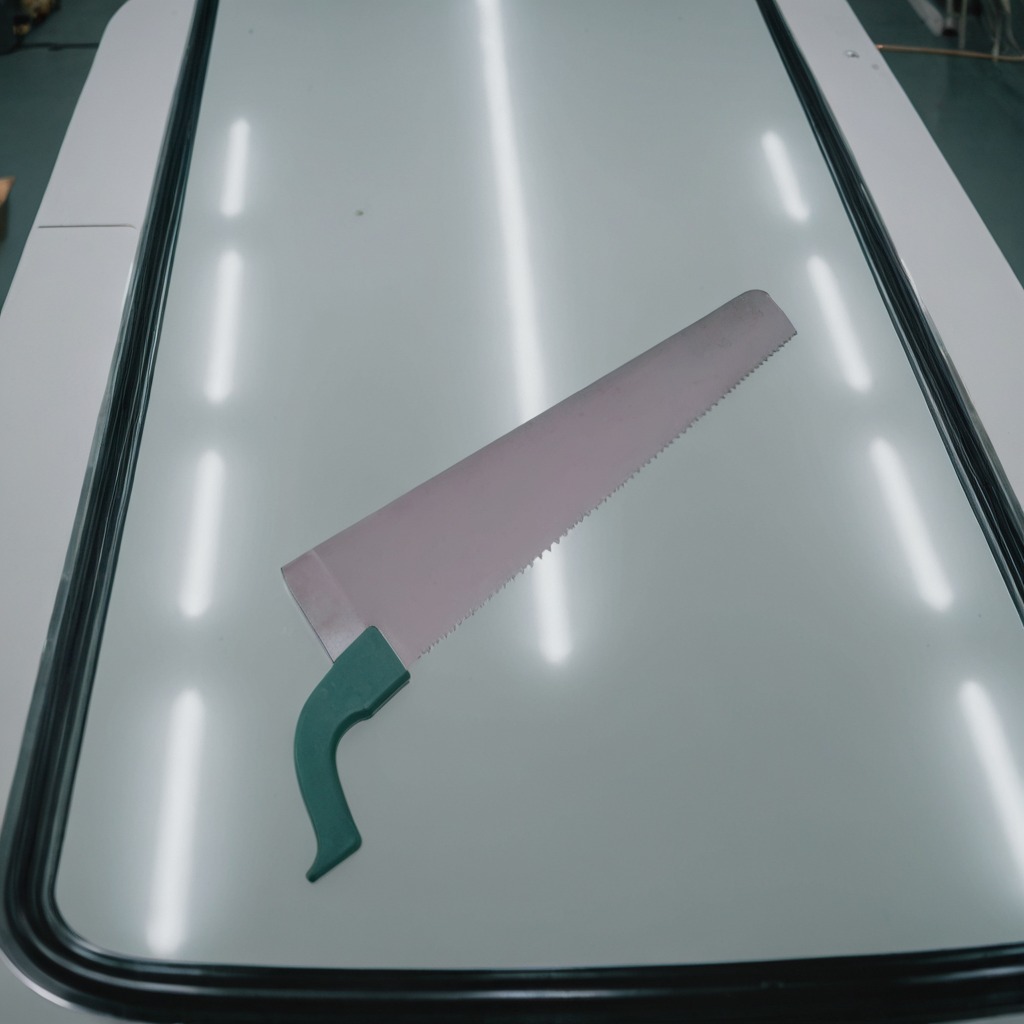
A metal saw lies on a high-gloss table in a ship maintenance bay industrial lighting.